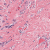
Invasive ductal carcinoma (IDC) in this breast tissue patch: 1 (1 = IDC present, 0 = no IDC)